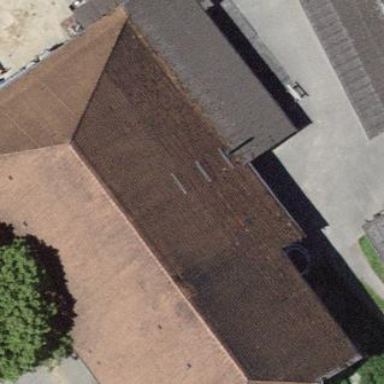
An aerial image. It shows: Farm building.